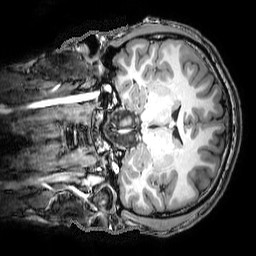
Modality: T1w
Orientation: sagittal
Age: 23
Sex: male
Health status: ill
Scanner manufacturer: philips
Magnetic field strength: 3 T
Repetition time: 8.177 s
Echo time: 3.749 s